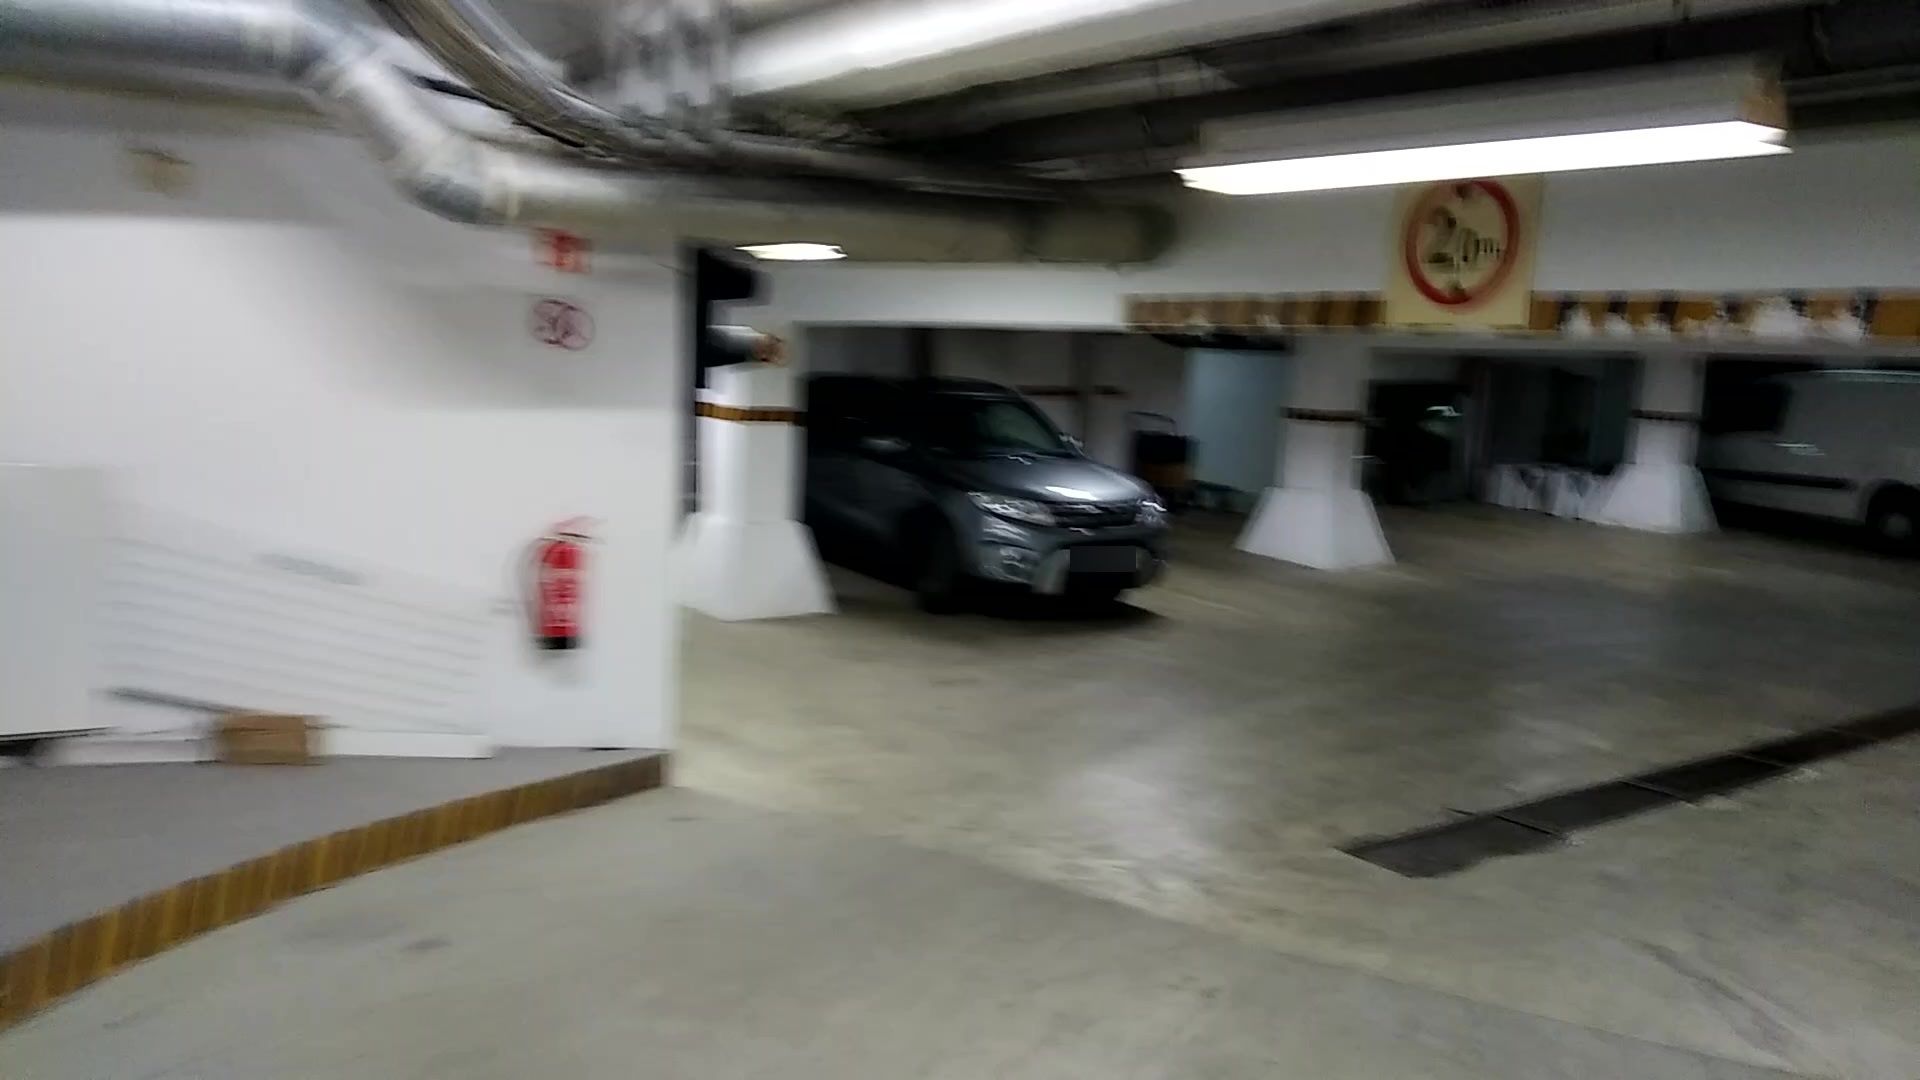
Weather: snowy
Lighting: day
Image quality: slightly poor
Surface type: walking surface
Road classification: residential, pedestrian
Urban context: urban centre
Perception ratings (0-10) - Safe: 1.28, Lively: 4.89, Beautiful: 5.15, Boring: 4.54, Depressing: 8.27, Wealthy: 3.07